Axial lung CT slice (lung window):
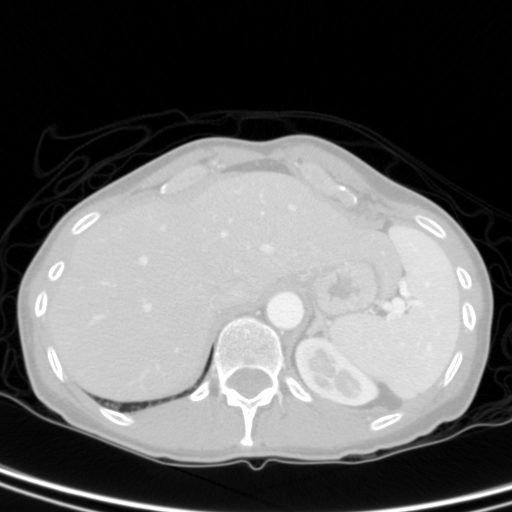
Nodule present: no